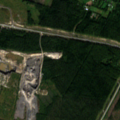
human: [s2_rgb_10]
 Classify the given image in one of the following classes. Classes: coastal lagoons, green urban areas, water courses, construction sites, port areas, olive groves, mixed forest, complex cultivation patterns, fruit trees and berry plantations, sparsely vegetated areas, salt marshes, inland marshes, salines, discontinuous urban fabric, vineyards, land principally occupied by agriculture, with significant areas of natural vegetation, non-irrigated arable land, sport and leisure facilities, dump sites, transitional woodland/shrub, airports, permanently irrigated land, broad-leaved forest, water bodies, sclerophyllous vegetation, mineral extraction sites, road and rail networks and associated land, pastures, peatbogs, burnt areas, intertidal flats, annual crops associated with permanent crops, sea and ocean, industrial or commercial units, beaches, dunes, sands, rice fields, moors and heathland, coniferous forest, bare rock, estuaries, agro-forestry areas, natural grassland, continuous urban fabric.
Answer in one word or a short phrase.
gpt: construction sites, land principally occupied by agriculture, with significant areas of natural vegetation, coniferous forest, mixed forest, transitional woodland/shrub